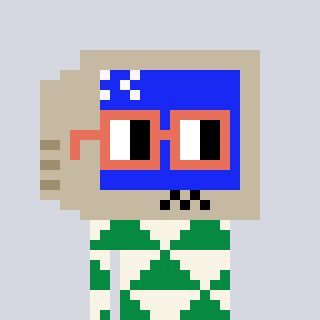
a pixel art character with square orange glasses, a old monitor-shaped head and a green-colored body on a cool background